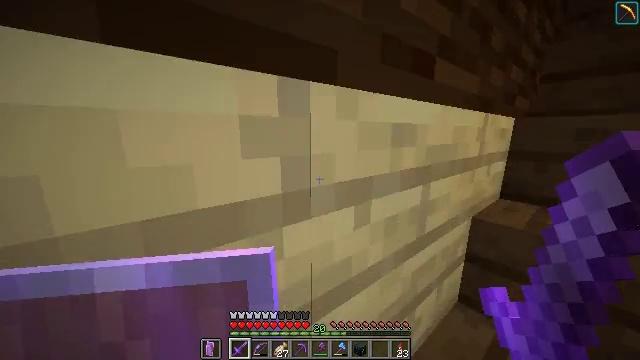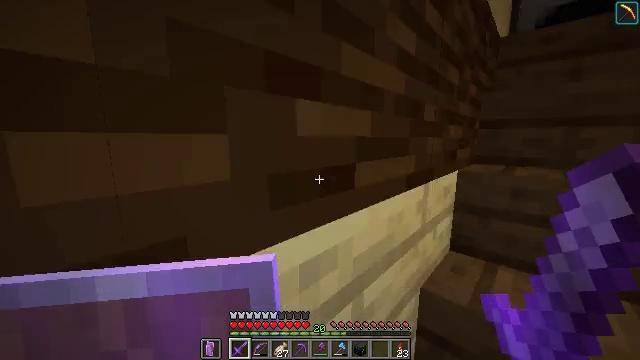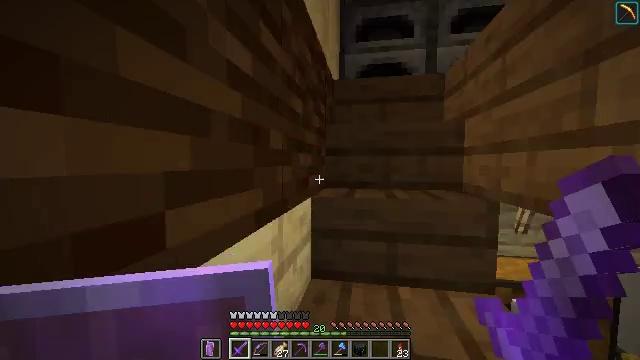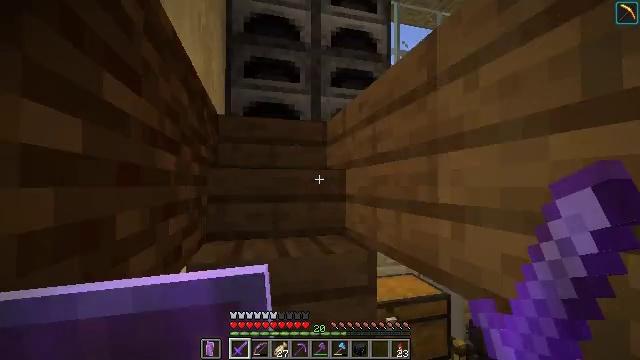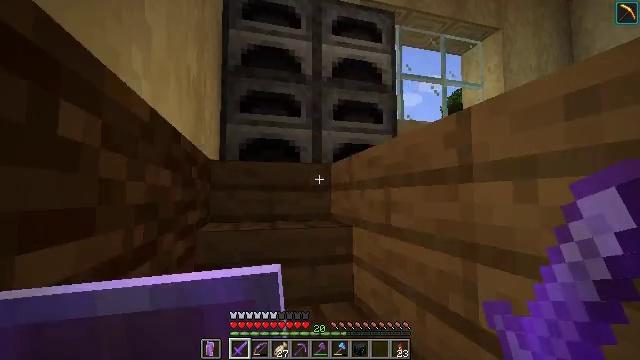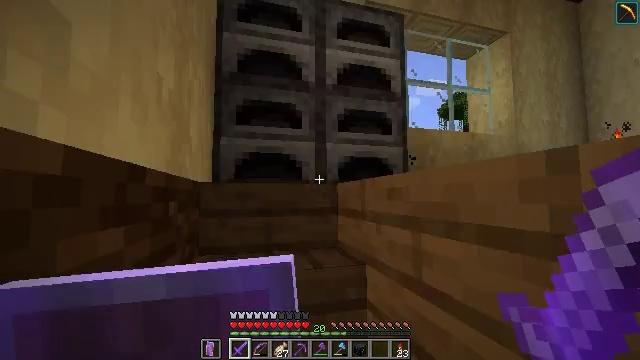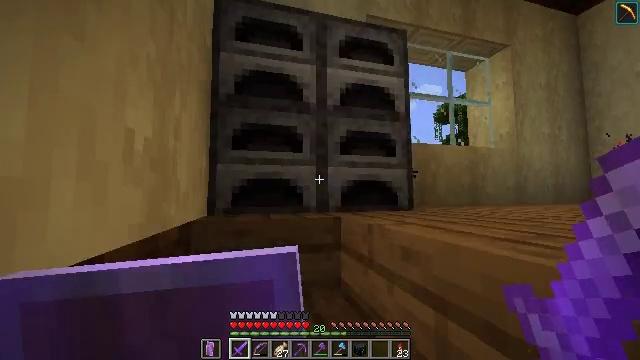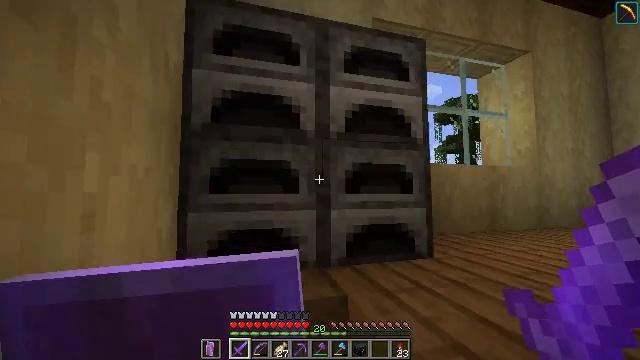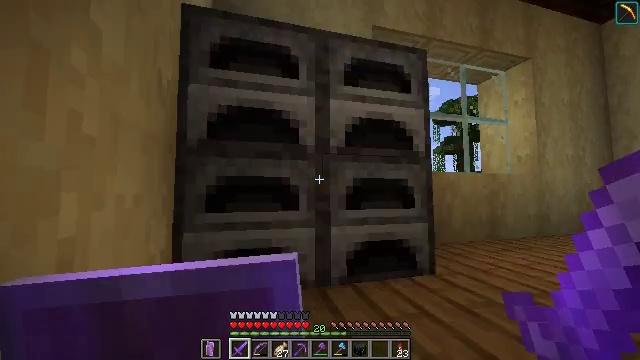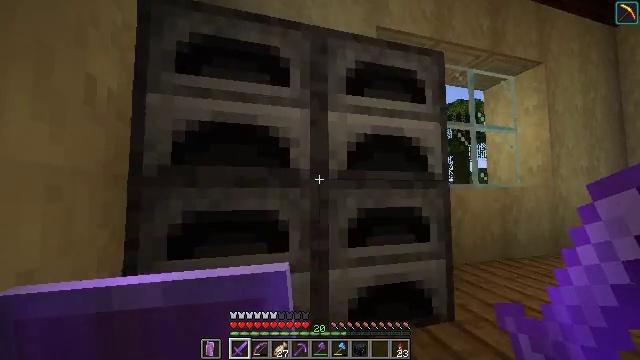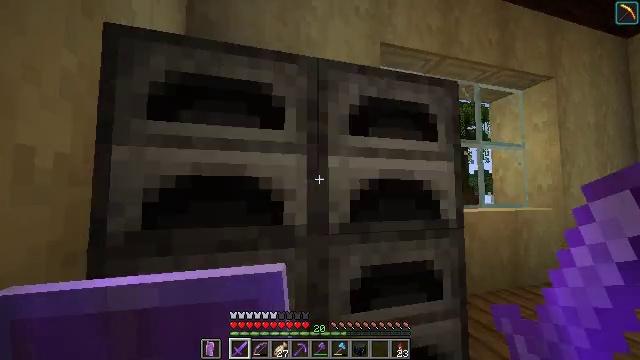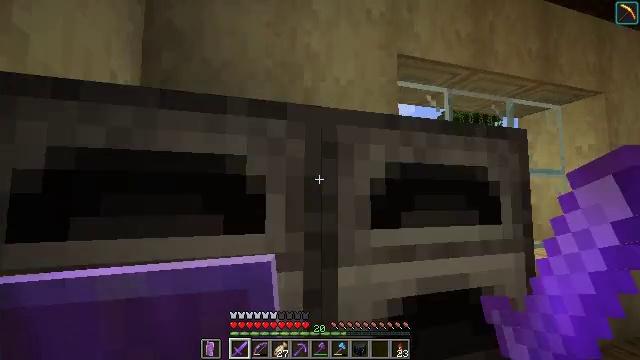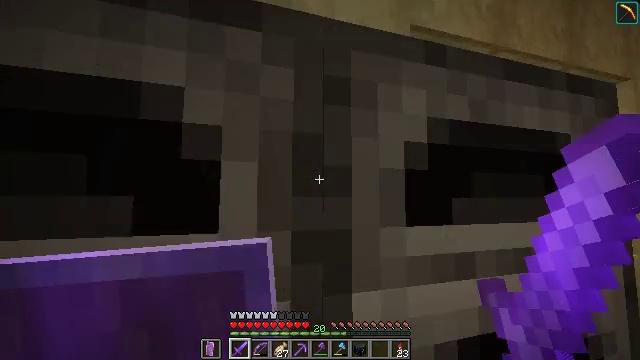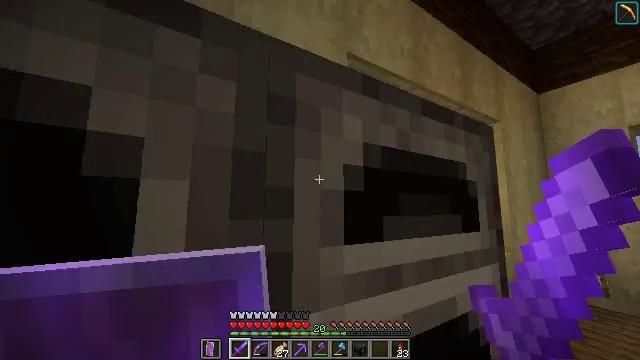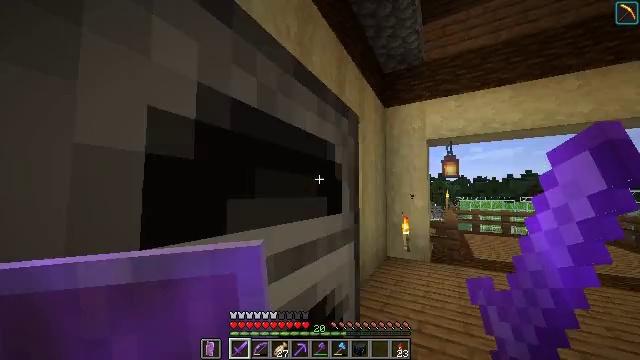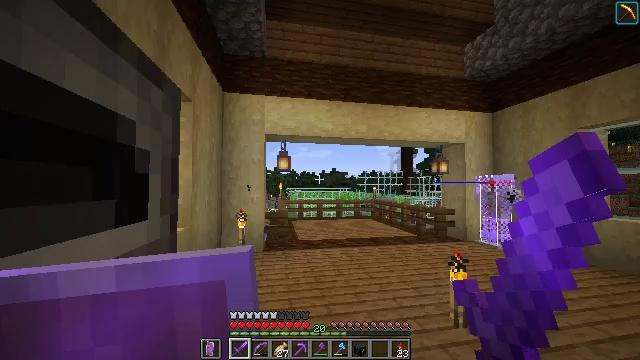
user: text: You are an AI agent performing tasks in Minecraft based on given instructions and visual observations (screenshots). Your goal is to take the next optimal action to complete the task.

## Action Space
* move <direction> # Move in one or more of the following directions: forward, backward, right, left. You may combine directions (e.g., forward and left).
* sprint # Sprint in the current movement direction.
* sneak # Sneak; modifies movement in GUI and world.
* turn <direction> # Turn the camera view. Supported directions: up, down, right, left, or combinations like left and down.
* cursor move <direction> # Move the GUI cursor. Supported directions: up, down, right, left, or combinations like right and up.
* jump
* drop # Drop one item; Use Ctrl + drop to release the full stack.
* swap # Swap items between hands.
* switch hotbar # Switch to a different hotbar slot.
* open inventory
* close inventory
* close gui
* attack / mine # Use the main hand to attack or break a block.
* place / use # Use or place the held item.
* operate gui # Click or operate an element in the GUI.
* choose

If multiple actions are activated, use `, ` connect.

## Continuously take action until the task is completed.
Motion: motion action
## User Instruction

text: Drop a netherrack.
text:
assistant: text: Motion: move forward, sprint, turn right and up
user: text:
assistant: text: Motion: move forward, sprint, turn right and up
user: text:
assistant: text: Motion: move forward, sprint, turn right and up
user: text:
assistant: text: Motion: move forward, sprint, turn up
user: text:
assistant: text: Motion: move forward, sprint
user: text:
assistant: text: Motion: move forward, sprint
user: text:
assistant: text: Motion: move forward, sprint
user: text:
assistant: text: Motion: move forward, sprint
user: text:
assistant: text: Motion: move forward, sprint
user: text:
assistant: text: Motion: move forward, sprint
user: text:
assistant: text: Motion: move forward, sprint
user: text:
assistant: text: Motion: move forward, sprint
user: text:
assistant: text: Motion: move forward, sprint, turn right and up
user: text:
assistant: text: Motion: move forward, sprint, turn right and down
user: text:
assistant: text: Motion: move forward, sprint, turn right and down
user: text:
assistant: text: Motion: move forward, sprint, turn right and down
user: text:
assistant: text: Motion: move forward, sprint, turn right
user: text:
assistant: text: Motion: move forward, sprint
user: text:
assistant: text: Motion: move forward, sprint
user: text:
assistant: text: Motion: move forward, sprint, turn right and down
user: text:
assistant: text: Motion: move forward, sprint, turn right and down
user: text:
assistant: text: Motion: move forward, sprint, turn right and down
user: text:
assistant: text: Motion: move forward, sprint, turn right and down
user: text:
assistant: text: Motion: turn right and down
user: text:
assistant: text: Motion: turn right
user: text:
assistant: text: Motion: turn right
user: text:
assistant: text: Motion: turn right
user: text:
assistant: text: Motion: move forward
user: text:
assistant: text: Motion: move forward
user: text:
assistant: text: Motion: move forward